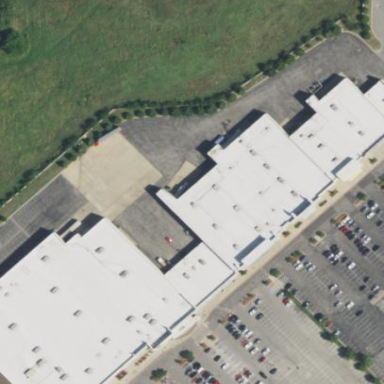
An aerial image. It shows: Retail building housing furniture shop.